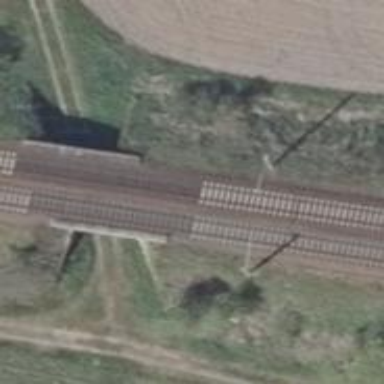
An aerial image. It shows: Railway milestone.